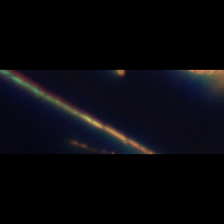
Taxon: Psuedo-nitzschia
Group: Diatoms